Question: I'm trying to create some Christmas lights (in January) using the CSS '-webkit-animation' property.
For this, I'm using this image:

I've tried:
'''
@-webkit-keyframes lights {
0% {
background-position:0px;
} 100% {
background-position:0 -69px;
}
}
#lights {
width:100%;
height:69px;
background:url(https://mysterybrand.net/assets/images/new-year/live-drop-gardland.png);
-webkit-animation: lights 1s infinite;
}
'''
What I want to achieve: I want to constantly change the background position, so it looks like the lights are turning off and on.
For some reason, my code doesn't change the background position, and animated the image.
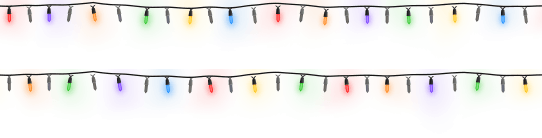
Answer: You can consider 'steps()' to have the needed effect and adjust the positions like below. Pay attention to the initial value because '0' is not the same as '0 0':
'''
@keyframes lights {
0% {
/*Two zeros, not one !!*/
/*[0] is equivalent to [0 50%] and will create a different animation */
background-position:0 0;
}
100% {
background-position:0 -138px;
}
}
#lights {
height:69px;
background:url(https://i.imgur.com/BdGY6tH.png);
animation: lights 1s infinite steps(2);
}
'''
'''
<div id="lights"></div>
'''
Or do it like this:
'''
@keyframes lights {
0%,50% {
background-position:0 0; /*Two zeros, not one !!*/
}
50.1%,100% {
background-position:0 -69px;
}
}
#lights {
height:69px;
background:url(https://i.imgur.com/BdGY6tH.png);
animation: lights 1s infinite;
}
'''
'''
<div id="lights"></div>
'''
More details about how to use 'steps()' : <URL>